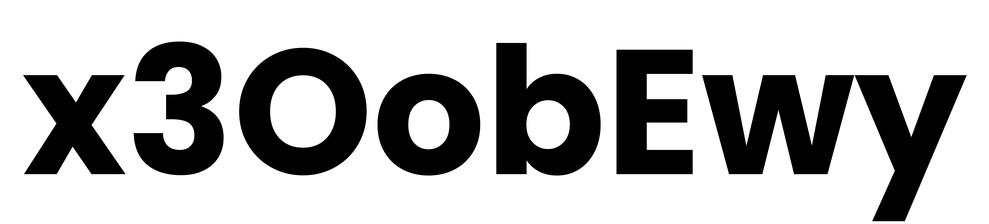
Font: Poppins-Bold